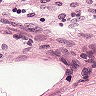
Metastatic tissue present: no